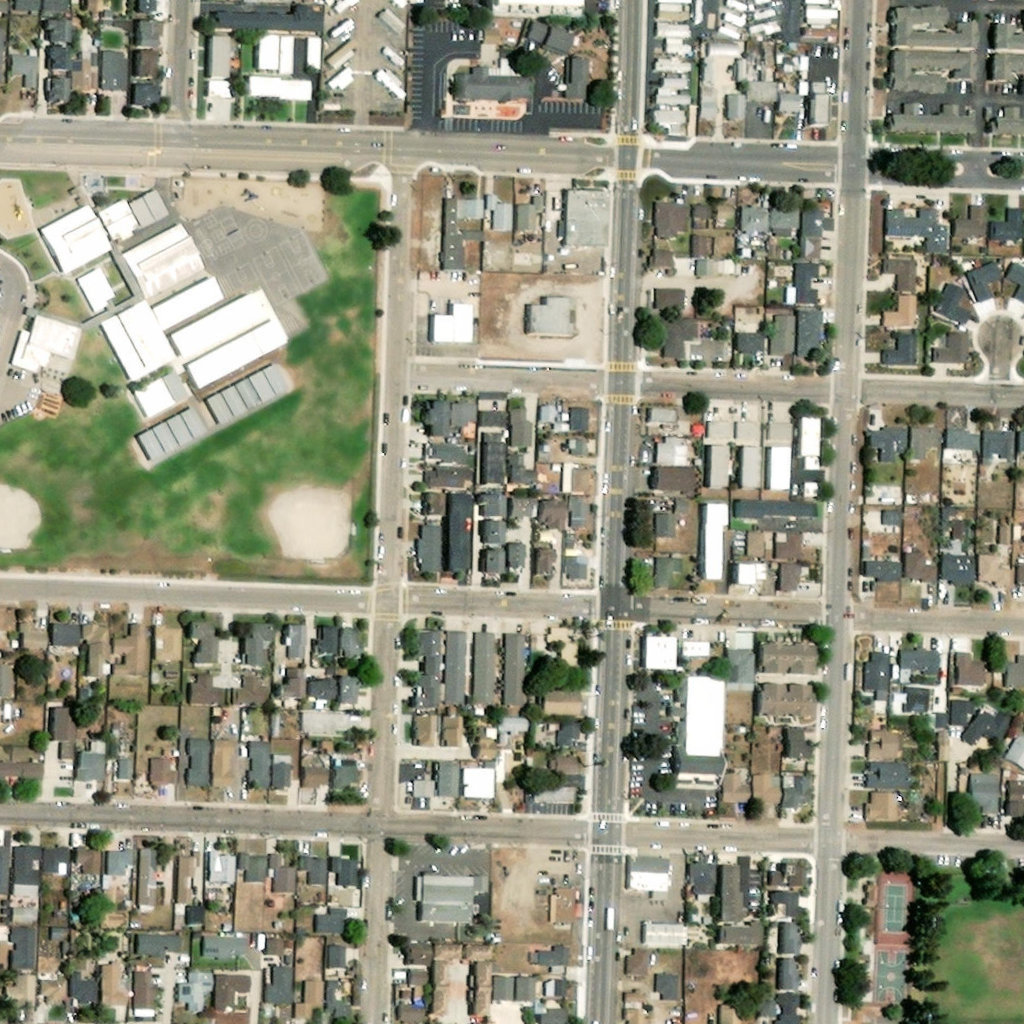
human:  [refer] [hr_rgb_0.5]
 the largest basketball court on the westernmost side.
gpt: <box>[[22, 22, 31, 30, 0]]</box>

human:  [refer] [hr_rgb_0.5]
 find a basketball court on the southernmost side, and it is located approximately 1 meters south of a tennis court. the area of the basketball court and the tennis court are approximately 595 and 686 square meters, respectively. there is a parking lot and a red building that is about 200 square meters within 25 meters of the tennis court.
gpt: <box>[[84, 92, 89, 98, 0]]</box>